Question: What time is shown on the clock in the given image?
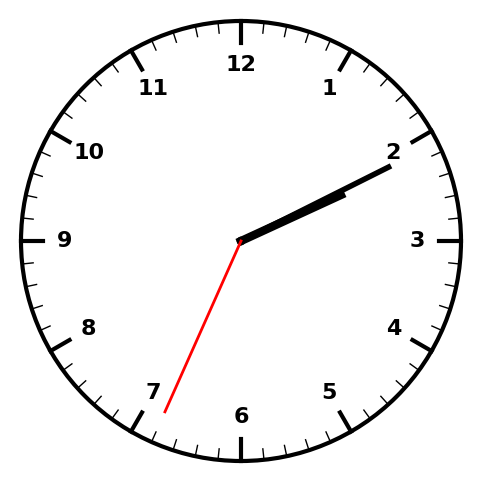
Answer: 02:10:34